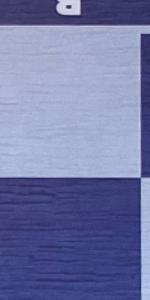
Label: Empty